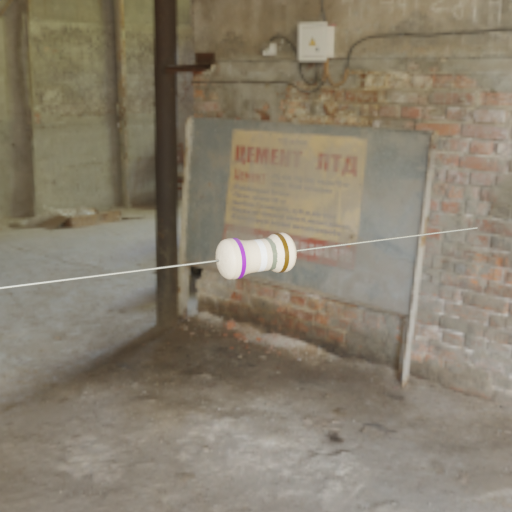
Resistor colour bands (in order): violet, white, gray, brown